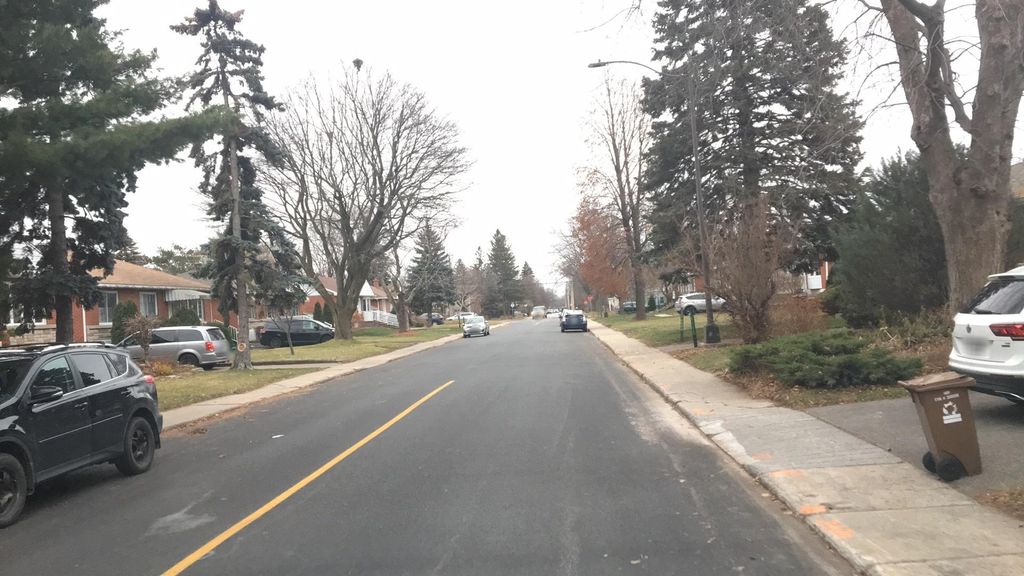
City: montreal